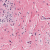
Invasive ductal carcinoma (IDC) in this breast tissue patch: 0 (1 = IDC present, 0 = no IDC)